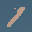
Label: 1